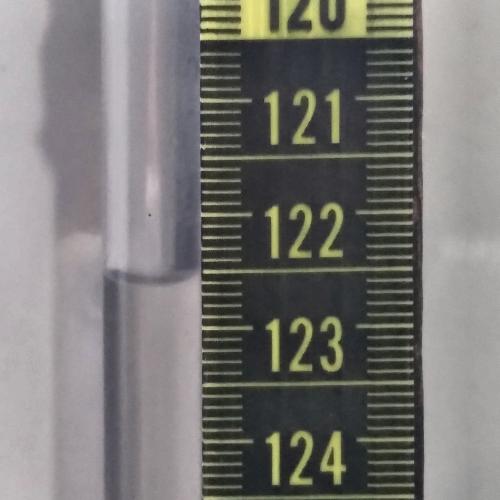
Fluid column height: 122.6 cm